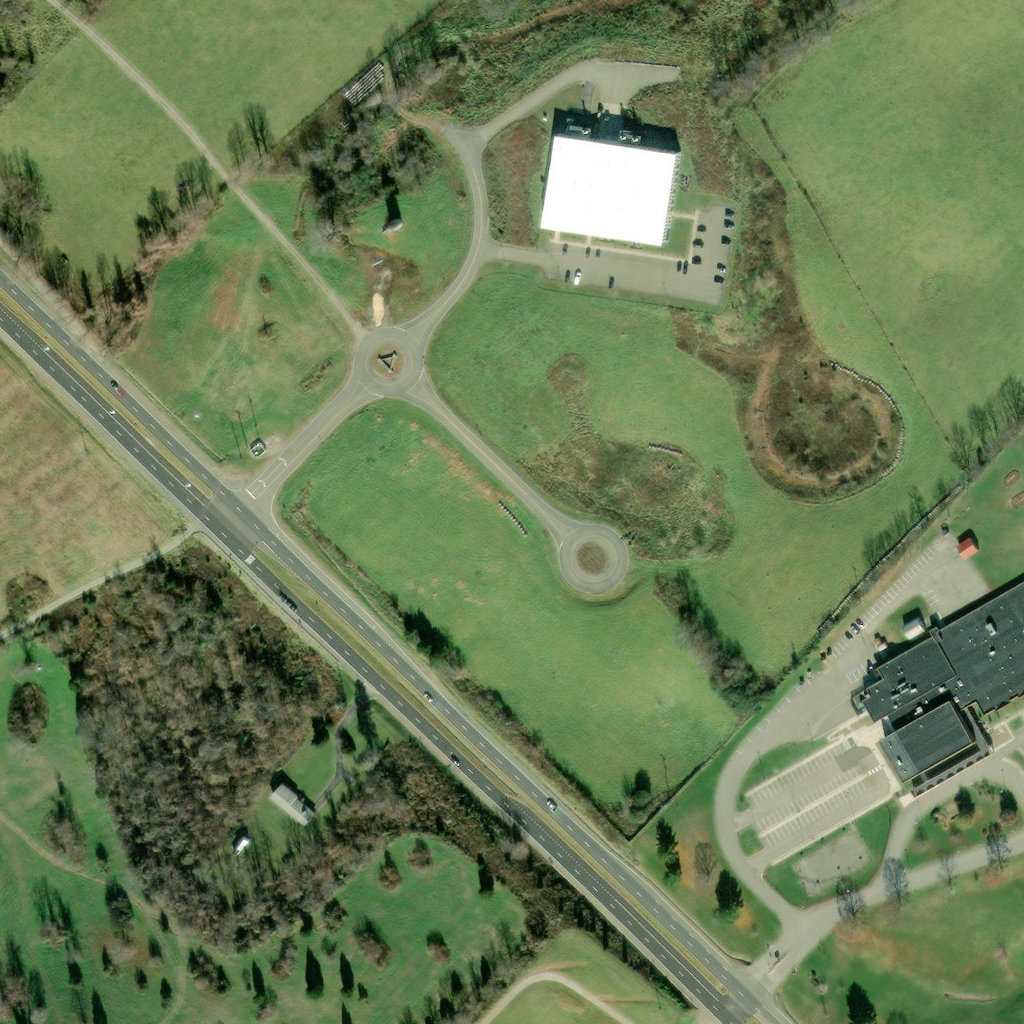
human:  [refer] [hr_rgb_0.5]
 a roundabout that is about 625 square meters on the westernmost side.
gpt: <box>[[34, 32, 41, 38, 0]]</box>